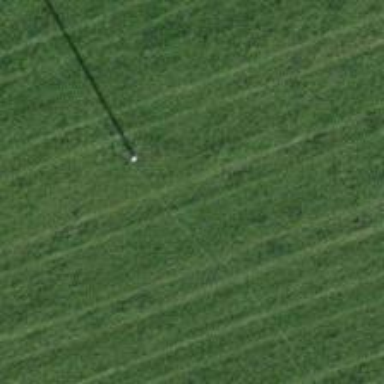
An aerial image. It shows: Power pole.